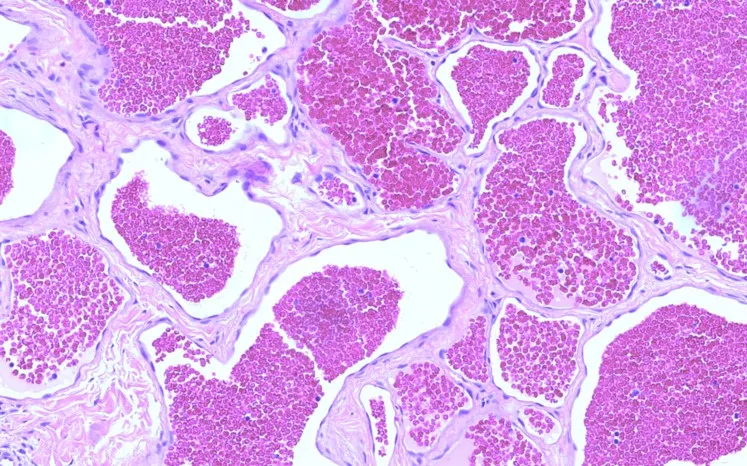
Histopathologic image of the biopsy. A photomicrograph of the lesion shows clusters of cavernous spaces filled with blood, separated by connective tissue septa. The endothelial cells lining the blood vessels are flattened with no evident nuclear atypia (H&E, x200).
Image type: pathology (h&e)